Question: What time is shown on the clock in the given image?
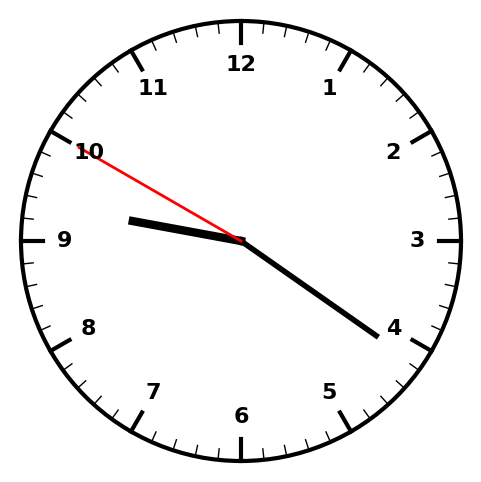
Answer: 09:20:50